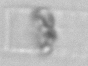
Label: Dactyliosolen_blavyanus